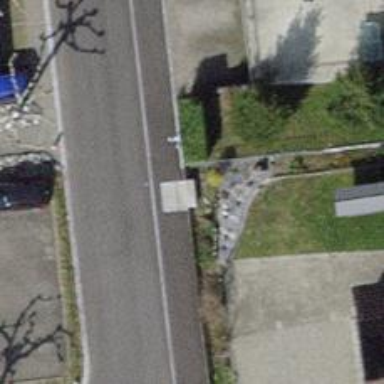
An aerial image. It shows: Street cabinet of man-made origin.